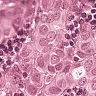
Metastatic tissue present: yes